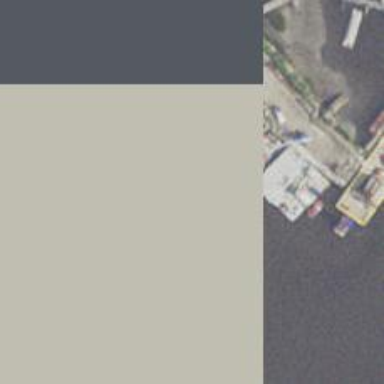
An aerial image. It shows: Man-made pier.